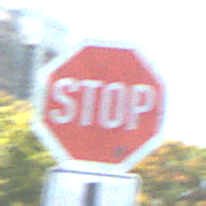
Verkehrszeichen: Stop
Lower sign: VerlaufVorfahrtsstrasse10
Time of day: Midday
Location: Outdoor (Urban)
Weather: Clear
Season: NotSpecified
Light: Natural